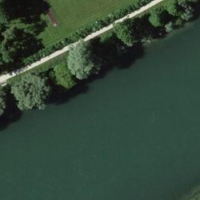
EUNIS habitat code: 15
Species observed at this site:
Cornus sanguinea